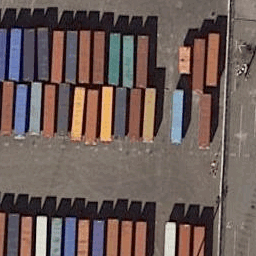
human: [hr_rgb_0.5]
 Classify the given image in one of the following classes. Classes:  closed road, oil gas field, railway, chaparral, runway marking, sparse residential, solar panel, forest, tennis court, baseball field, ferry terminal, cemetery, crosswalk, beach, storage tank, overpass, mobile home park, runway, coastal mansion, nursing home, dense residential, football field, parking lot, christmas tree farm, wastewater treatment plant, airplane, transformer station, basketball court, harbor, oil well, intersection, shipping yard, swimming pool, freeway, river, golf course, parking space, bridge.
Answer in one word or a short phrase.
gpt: shipping yard